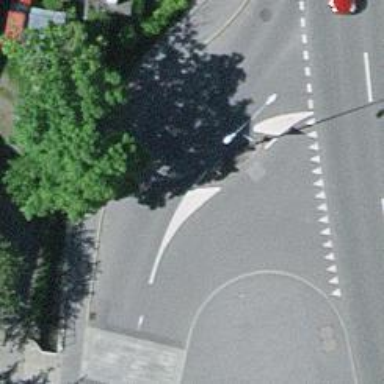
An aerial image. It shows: Traffic calming island.